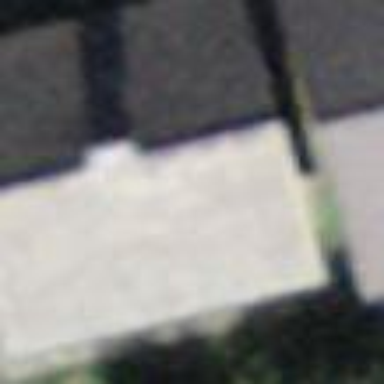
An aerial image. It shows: Building.